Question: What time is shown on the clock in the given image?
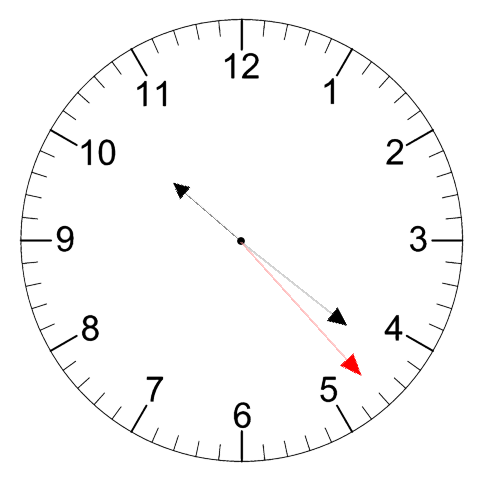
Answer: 10:21:23